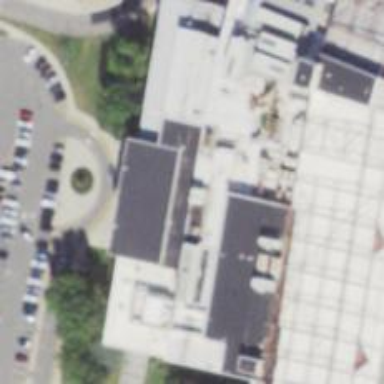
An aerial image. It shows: Healthcare clinic.